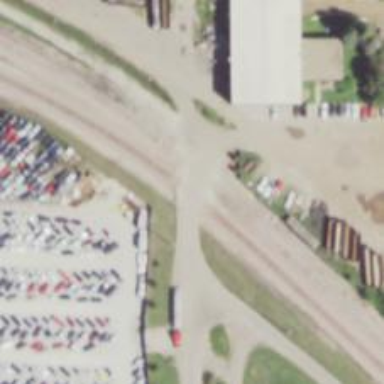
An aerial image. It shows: Level crossing along the railway.